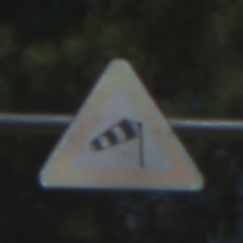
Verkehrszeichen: SeitenwindVonRechts
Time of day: Midday
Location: Outdoor (Special)
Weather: PartlyCloudy
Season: NotSpecified
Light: Natural